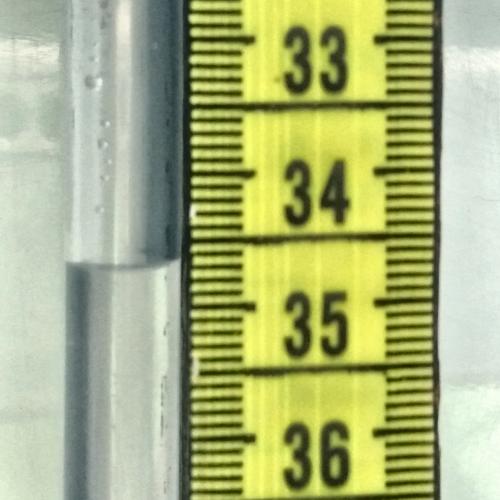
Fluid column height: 34.7 cm